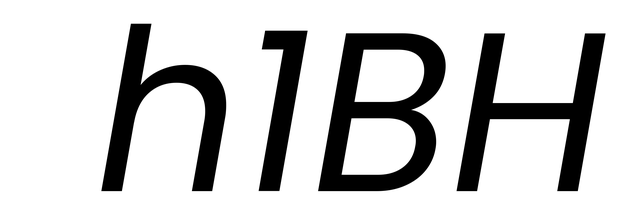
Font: Poppins-Italic